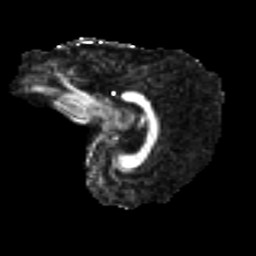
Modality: FA
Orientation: sagittal
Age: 32
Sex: male
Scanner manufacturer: ge
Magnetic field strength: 3 T
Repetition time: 7.8 s
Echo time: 0.0606 s